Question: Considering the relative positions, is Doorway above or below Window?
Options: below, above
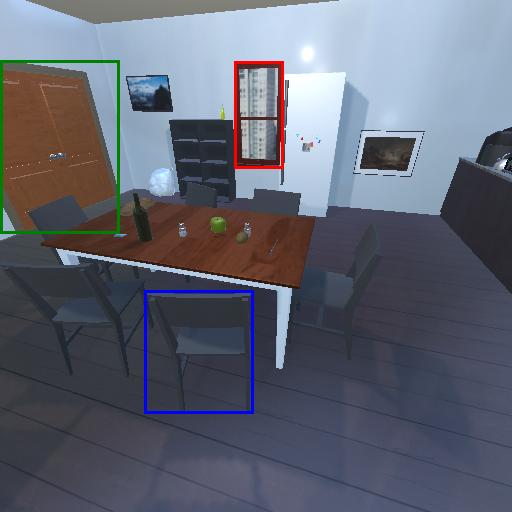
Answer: below